Question: I'm Submitting data through postman in Laravel. I need to show the null value if data do not insert during submitting(In JSON response). But It did not show the image in response I need to show an image response also Null
My Store Code is
'''
public function store(Request $request)
{
$screenshots = new Screenshots ;
$screenshots->user_id = $request->user_id;
$screenshots->name = $request->name;
$screenshots->size = $request->size;
if($request->hasFile('image')){
$fileNameExt = $request->file('image')->getClientOriginalName();
$fileName = pathinfo($fileNameExt, PATHINFO_FILENAME);
$fileExt = $request->file('image')->getClientOriginalExtension();
$fileNameToStore = $fileName.'.'.$fileExt;
$pathToStore = $request->image->storeAs('public/uploads/screenshots', $request->image->getClientOriginalName());
$screenshots->image = $fileNameToStore;
$screenshots->save();
};
$screenshots->save();
return $this->sendResponse($screenshots->toArray(), 'Command Send Successfully successfully.');
}
'''
It is giving a null when any field is blank but if an image is blank I didn't any response.
For more clear please see attached screenshot

Getting Response Be like
'''
{"success":true,"data":{"user_id":"2","name":null,"size":"3.4kb","updated_at":"2020-02-12 07:26:49","created_at":"2020-02-12 07:26:49","id":32},"message":"Command Send Successfully successfully."}
'''
The response I need if the image is also blank
'''
{"success":true,"data":{"user_id":"2","name":null,"size":"3.4kb","image":"null","updated_at":"2020-02-12 07:26:49","created_at":"2020-02-12 07:26:49","id":32},"message":"Command Send Successfully successfully."}
'''
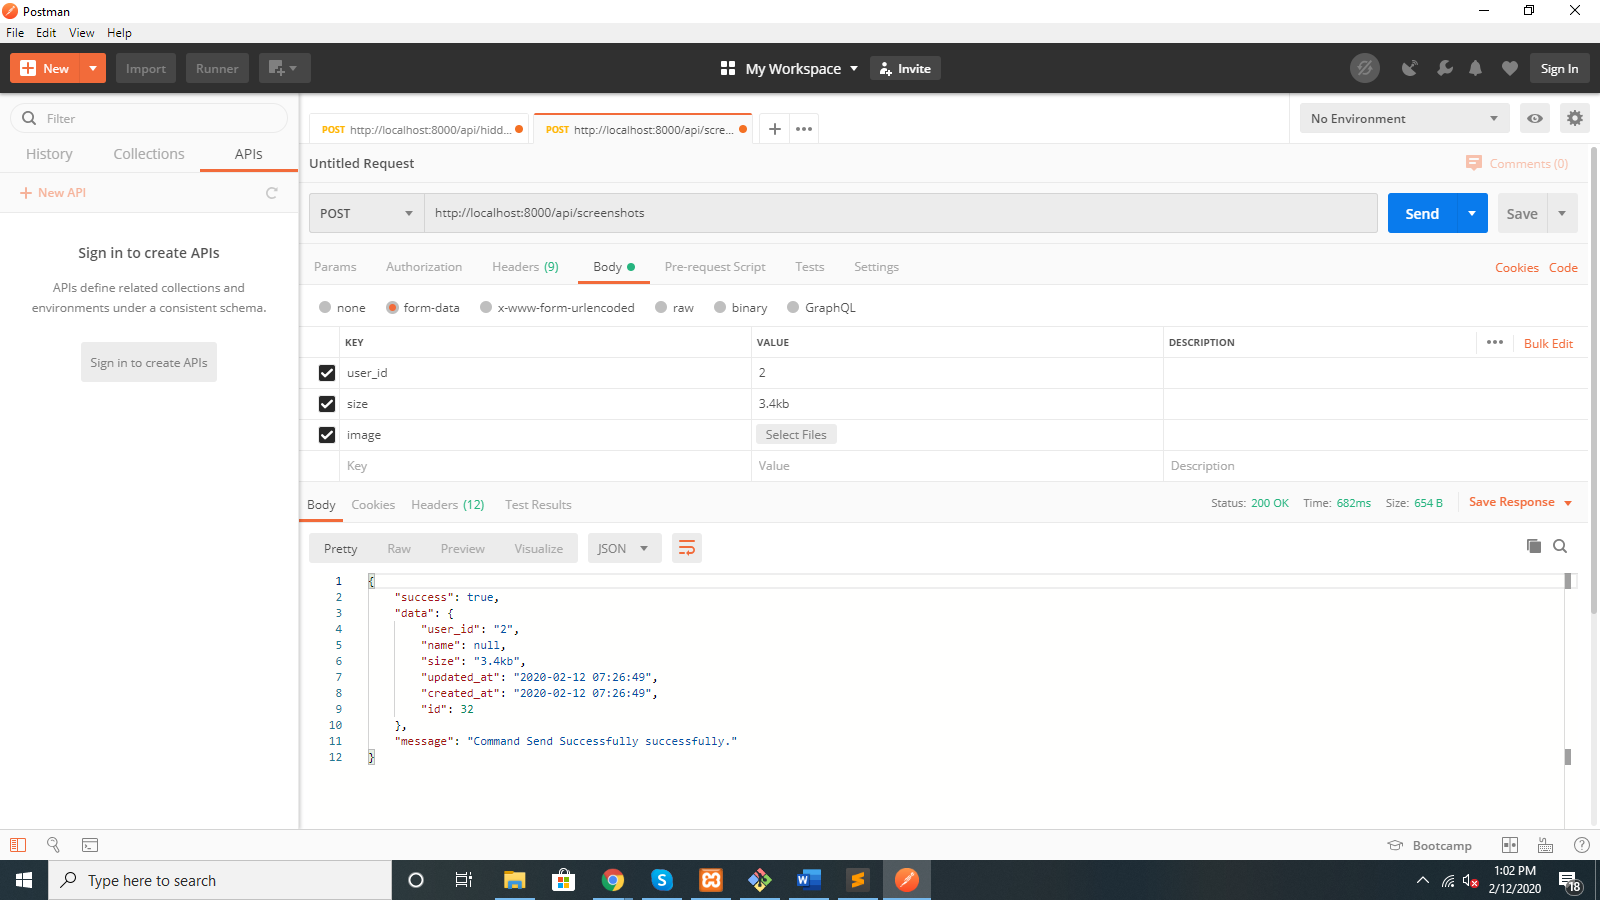
Answer: please use below method to add default set null
// set in your model Screenshots
'''
protected $attributes = array(
'image' => '',
);
'''
OR
'''
if($request->hasFile('image')){
$fileNameExt = $request->file('image')->getClientOriginalName();
$fileName = pathinfo($fileNameExt, PATHINFO_FILENAME);
$fileExt = $request->file('image')->getClientOriginalExtension();
$fileNameToStore = $fileName.'.'.$fileExt;
$pathToStore = $request->image->storeAs('public/uploads/screenshots', $request->image->getClientOriginalName());
$screenshots->image = $fileNameToStore;
$screenshots->save();
}else{
$screenshots->image = '';
}
'''